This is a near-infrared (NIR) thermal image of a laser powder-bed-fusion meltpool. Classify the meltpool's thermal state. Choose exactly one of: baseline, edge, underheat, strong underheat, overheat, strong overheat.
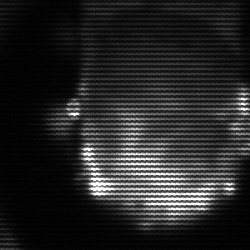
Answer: baseline